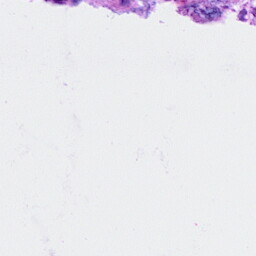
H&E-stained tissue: Breast